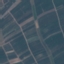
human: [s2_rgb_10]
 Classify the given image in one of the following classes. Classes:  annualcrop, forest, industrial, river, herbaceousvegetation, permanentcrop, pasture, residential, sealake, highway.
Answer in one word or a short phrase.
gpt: PermanentCrop